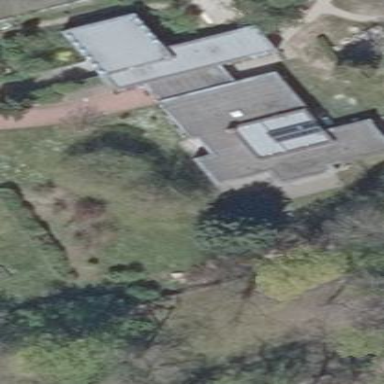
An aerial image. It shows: Kindergarten building.